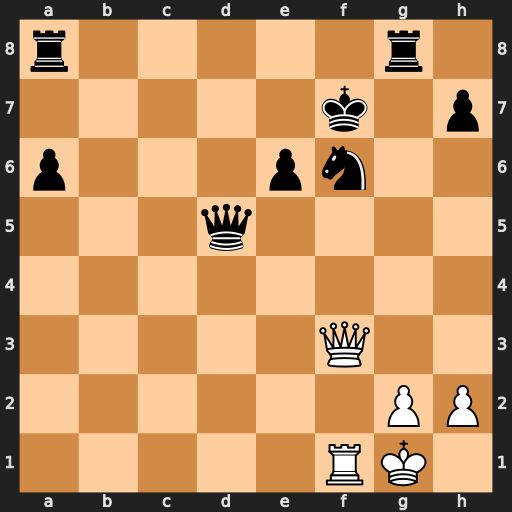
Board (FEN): r5r1/5k1p/p3pn2/3q4/8/5Q2/6PP/5RK1
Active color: w
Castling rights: -
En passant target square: -
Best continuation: Qxf6+ Ke8 Qf7+ Kd8 Qxg8+